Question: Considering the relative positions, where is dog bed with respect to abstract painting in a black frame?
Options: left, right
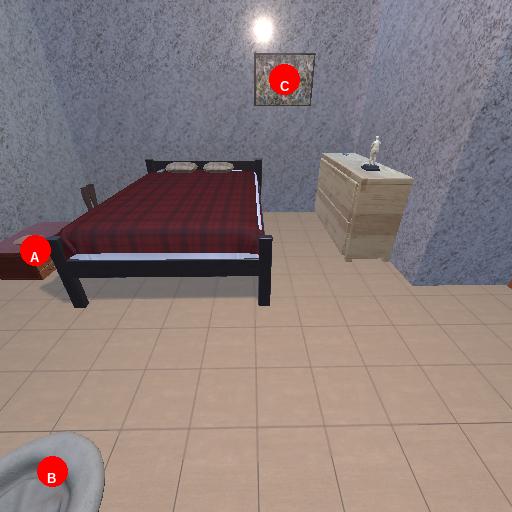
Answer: left